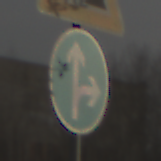
Verkehrszeichen: VorgeschriebeneFahrtrichtungGeradeausOderRechts
Zusatzzeichen oben: Arbeitsstelle
Umgebung: Outdoor, Nature
Tageszeit: MorningAfternoon
Wetter: PartlyCloudy
Licht: Natural
Jahreszeit: Winter
Kontrast: MediumContrast